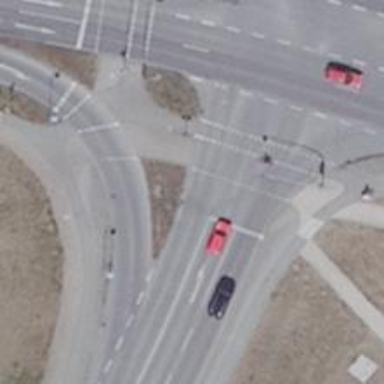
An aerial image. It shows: Road with traffic signals.